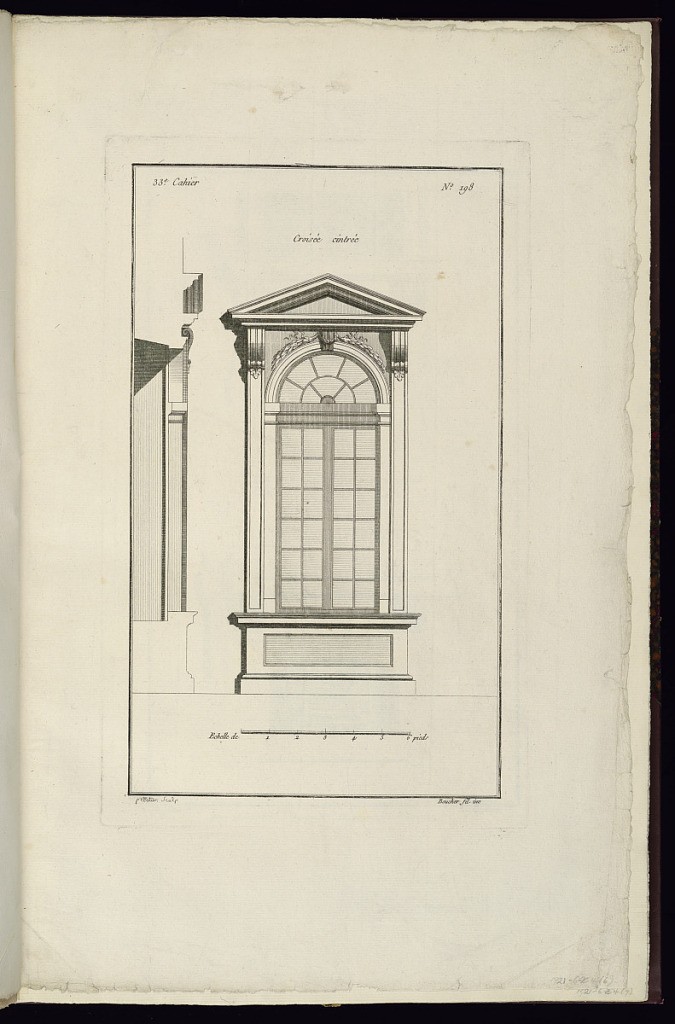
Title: Croisée cintrée
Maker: Juste-François Boucher, French, 1736 – 1782
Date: ca. 1775
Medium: Engraving on off white laid paper
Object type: Print
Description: Design for a casement window with a hemicycle top. The hemicycle of glass is framed with draped and ribboned leaf and bracket. At top is a triangular pediment supported by scrolling brackets. The profiled of the window is at left. The plate is signed.